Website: bh-photo
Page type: delivery-shipping
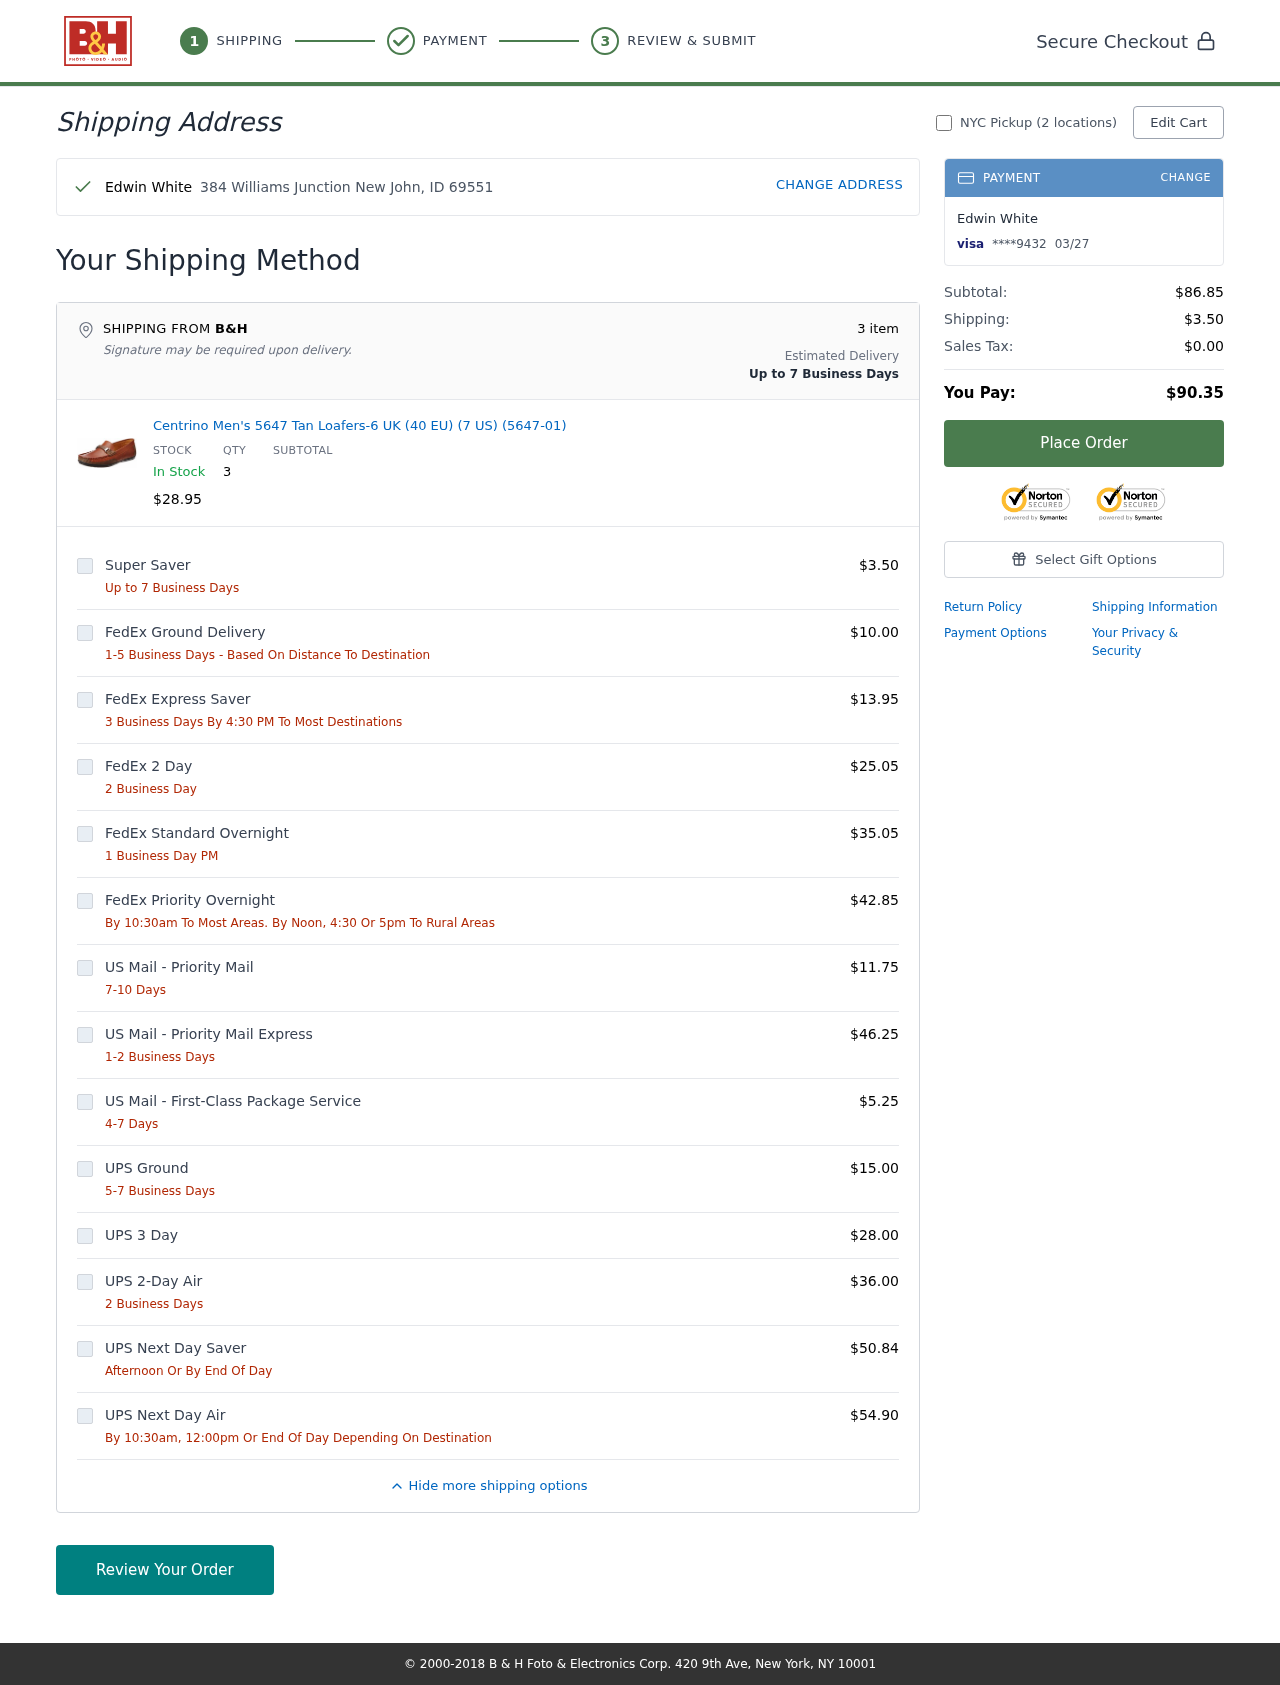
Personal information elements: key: PII_CARD_EXPIRY
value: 03/27
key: PII_CARD_LAST4
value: ****9432
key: PII_CARD_TYPE
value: visa
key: PII_CITY_STATE_ZIP
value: New John, ID 69551
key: PII_FULLNAME
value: Edwin White
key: PII_STREET
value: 384 Williams Junction
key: PII_FIRSTNAME
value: Edwin
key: PII_LASTNAME
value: White
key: PII_FULLNAME2
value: Edwin White
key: PII_FULLNAME3
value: Edwin White
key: PII_FIRSTNAME2
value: Edwin
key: PII_FIRSTNAME3
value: Edwin
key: PII_LASTNAME2
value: White
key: PII_LASTNAME3
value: White
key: PII_FIRSTNAME_DERIVED
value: Edwin
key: PII_LASTNAME_DERIVED
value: White
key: PII_FULLNAME_DERIVED
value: Edwin White
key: PII_NAME_FULL_DERIVED
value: Edwin White
Product elements: key: PRODUCT1_NAME
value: Centrino Men's 5647 Tan Loafers-6 UK (40 EU) (7 US) (5647-01)
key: PRODUCT1_PRICE
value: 28.95
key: PRODUCT1_QUANTITY
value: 3
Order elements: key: ORDER_NUM_ITEMS
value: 3
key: ORDER_SUBTOTAL
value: $86.85
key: ORDER_SHIPPING_COST
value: $3.50
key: ORDER_TAX
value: $0.00
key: ORDER_TOTAL
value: $90.35